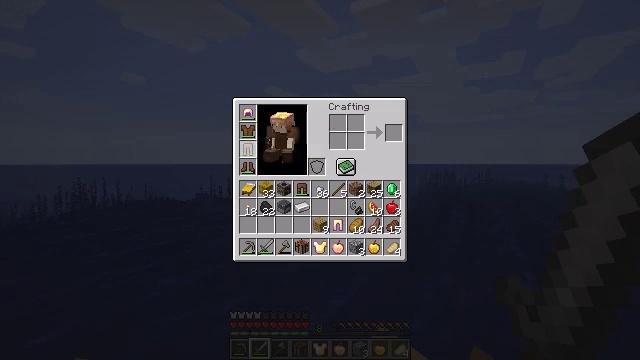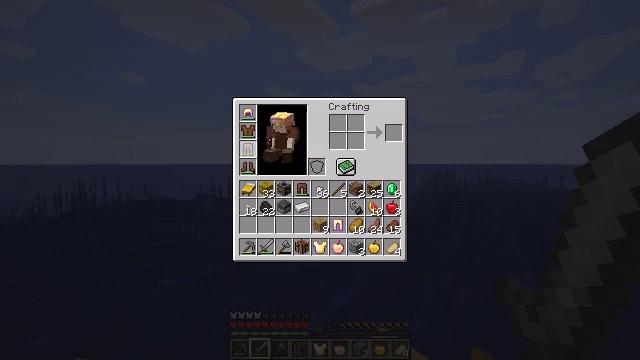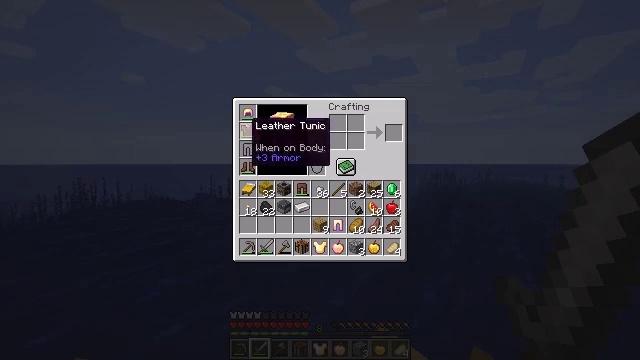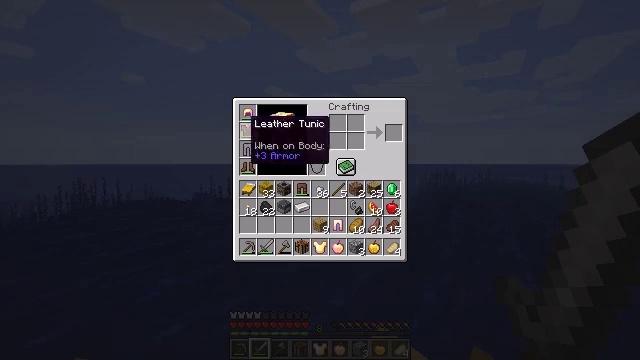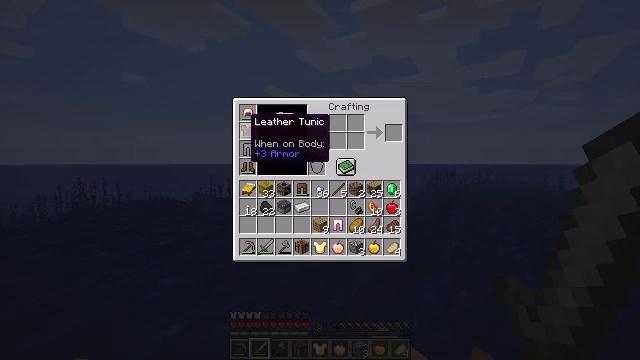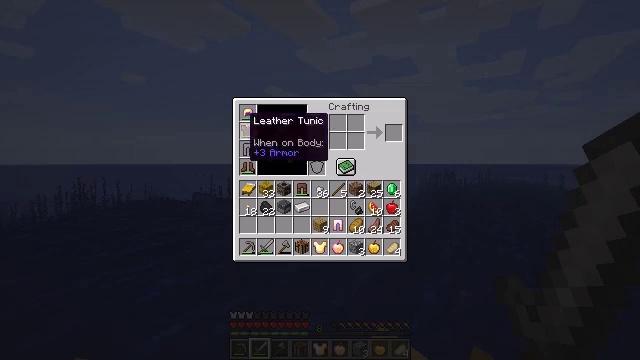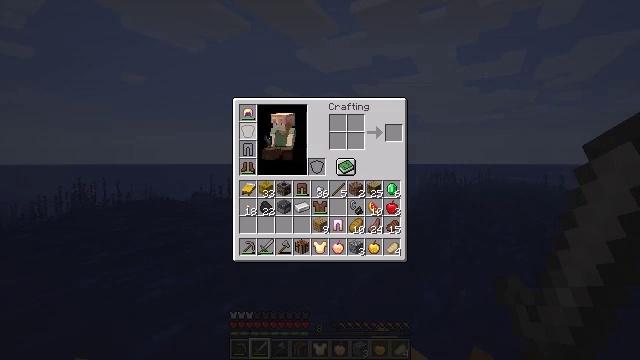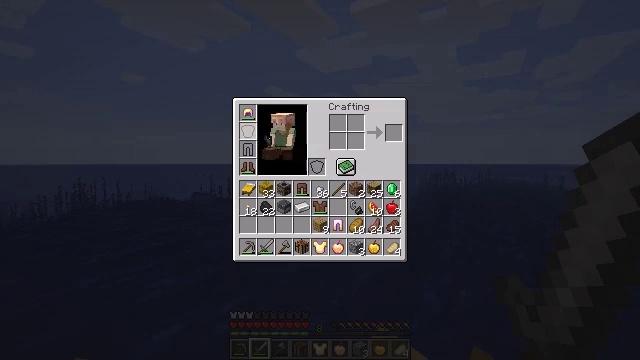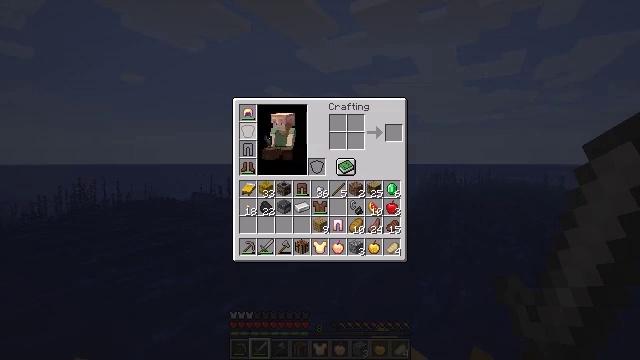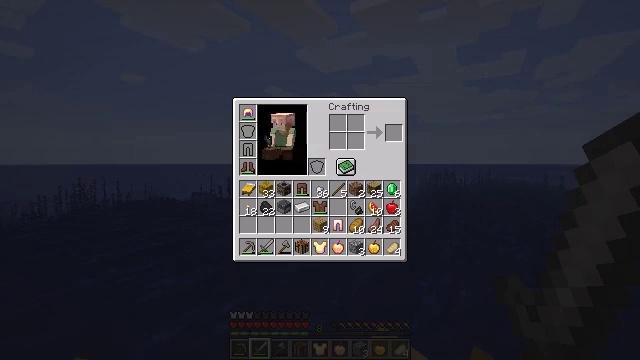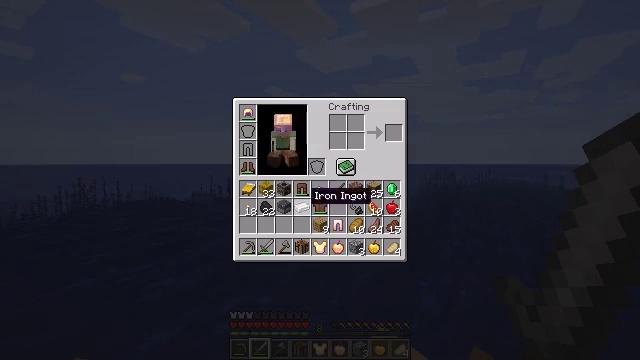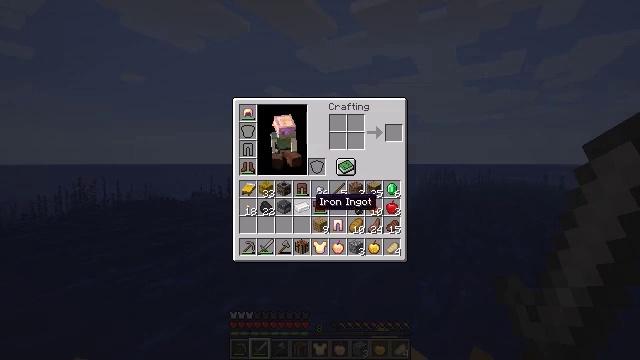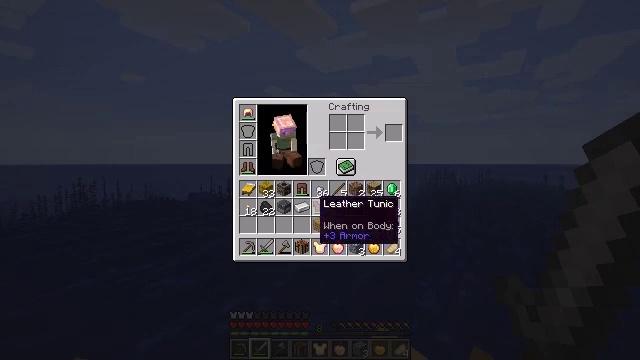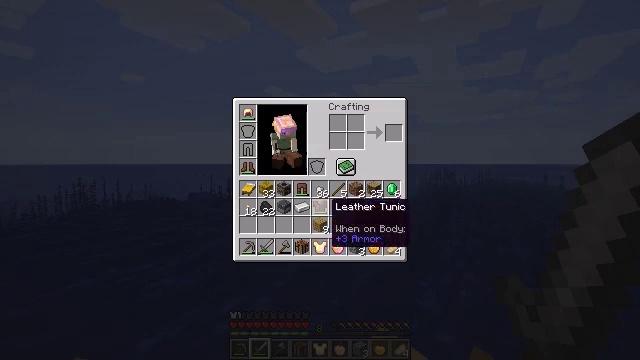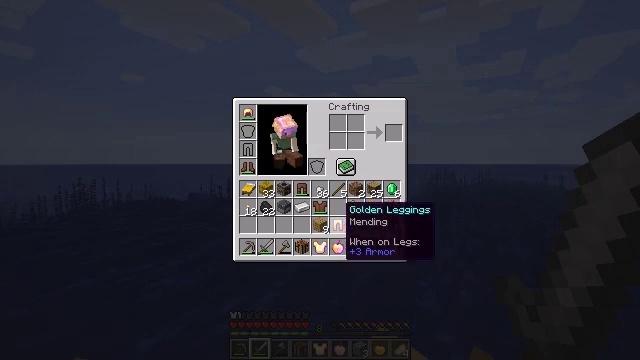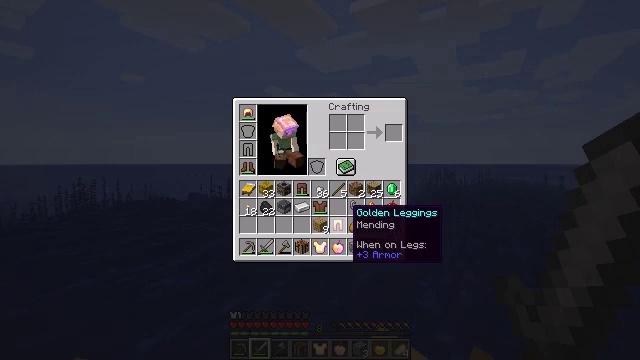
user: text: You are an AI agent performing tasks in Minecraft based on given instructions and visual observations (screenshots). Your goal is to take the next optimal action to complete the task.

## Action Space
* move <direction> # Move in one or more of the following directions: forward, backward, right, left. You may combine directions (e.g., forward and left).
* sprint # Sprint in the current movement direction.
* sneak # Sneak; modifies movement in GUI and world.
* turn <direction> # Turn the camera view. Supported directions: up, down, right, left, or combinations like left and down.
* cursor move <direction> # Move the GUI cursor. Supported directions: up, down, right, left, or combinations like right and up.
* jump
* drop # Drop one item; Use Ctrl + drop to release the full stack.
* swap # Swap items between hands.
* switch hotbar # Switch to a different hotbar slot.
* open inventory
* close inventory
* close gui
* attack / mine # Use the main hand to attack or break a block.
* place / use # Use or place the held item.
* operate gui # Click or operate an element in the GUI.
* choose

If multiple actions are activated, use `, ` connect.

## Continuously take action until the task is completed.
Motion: motion action
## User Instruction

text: Remove a leather chestplate from the inventory.
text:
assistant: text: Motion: sneak
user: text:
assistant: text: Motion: sneak
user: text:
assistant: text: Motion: sneak
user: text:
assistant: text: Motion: sneak
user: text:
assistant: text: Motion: sneak
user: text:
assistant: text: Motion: sneak, operate gui
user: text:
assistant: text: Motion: sneak, operate gui
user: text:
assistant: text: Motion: sneak, operate gui
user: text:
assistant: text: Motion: sneak, cursor move right and down
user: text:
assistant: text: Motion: sneak, cursor move right and down
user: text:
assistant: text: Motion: sneak
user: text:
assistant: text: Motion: sneak
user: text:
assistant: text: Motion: sneak, cursor move right
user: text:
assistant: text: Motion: sneak, cursor move right
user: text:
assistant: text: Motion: sneak, cursor move right
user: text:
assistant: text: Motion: sneak
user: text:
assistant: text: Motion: sneak
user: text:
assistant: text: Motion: sneak
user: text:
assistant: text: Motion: sneak
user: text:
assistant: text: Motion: sneak
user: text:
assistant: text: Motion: sneak
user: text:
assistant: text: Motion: sneak
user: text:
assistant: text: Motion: sneak
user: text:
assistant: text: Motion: sneak, operate gui
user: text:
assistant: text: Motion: sneak, operate gui
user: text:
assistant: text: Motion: sneak, operate gui
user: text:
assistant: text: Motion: sneak
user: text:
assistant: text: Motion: sneak, cursor move down
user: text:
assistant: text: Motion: sneak, cursor move down
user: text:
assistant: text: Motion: sneak